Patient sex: F
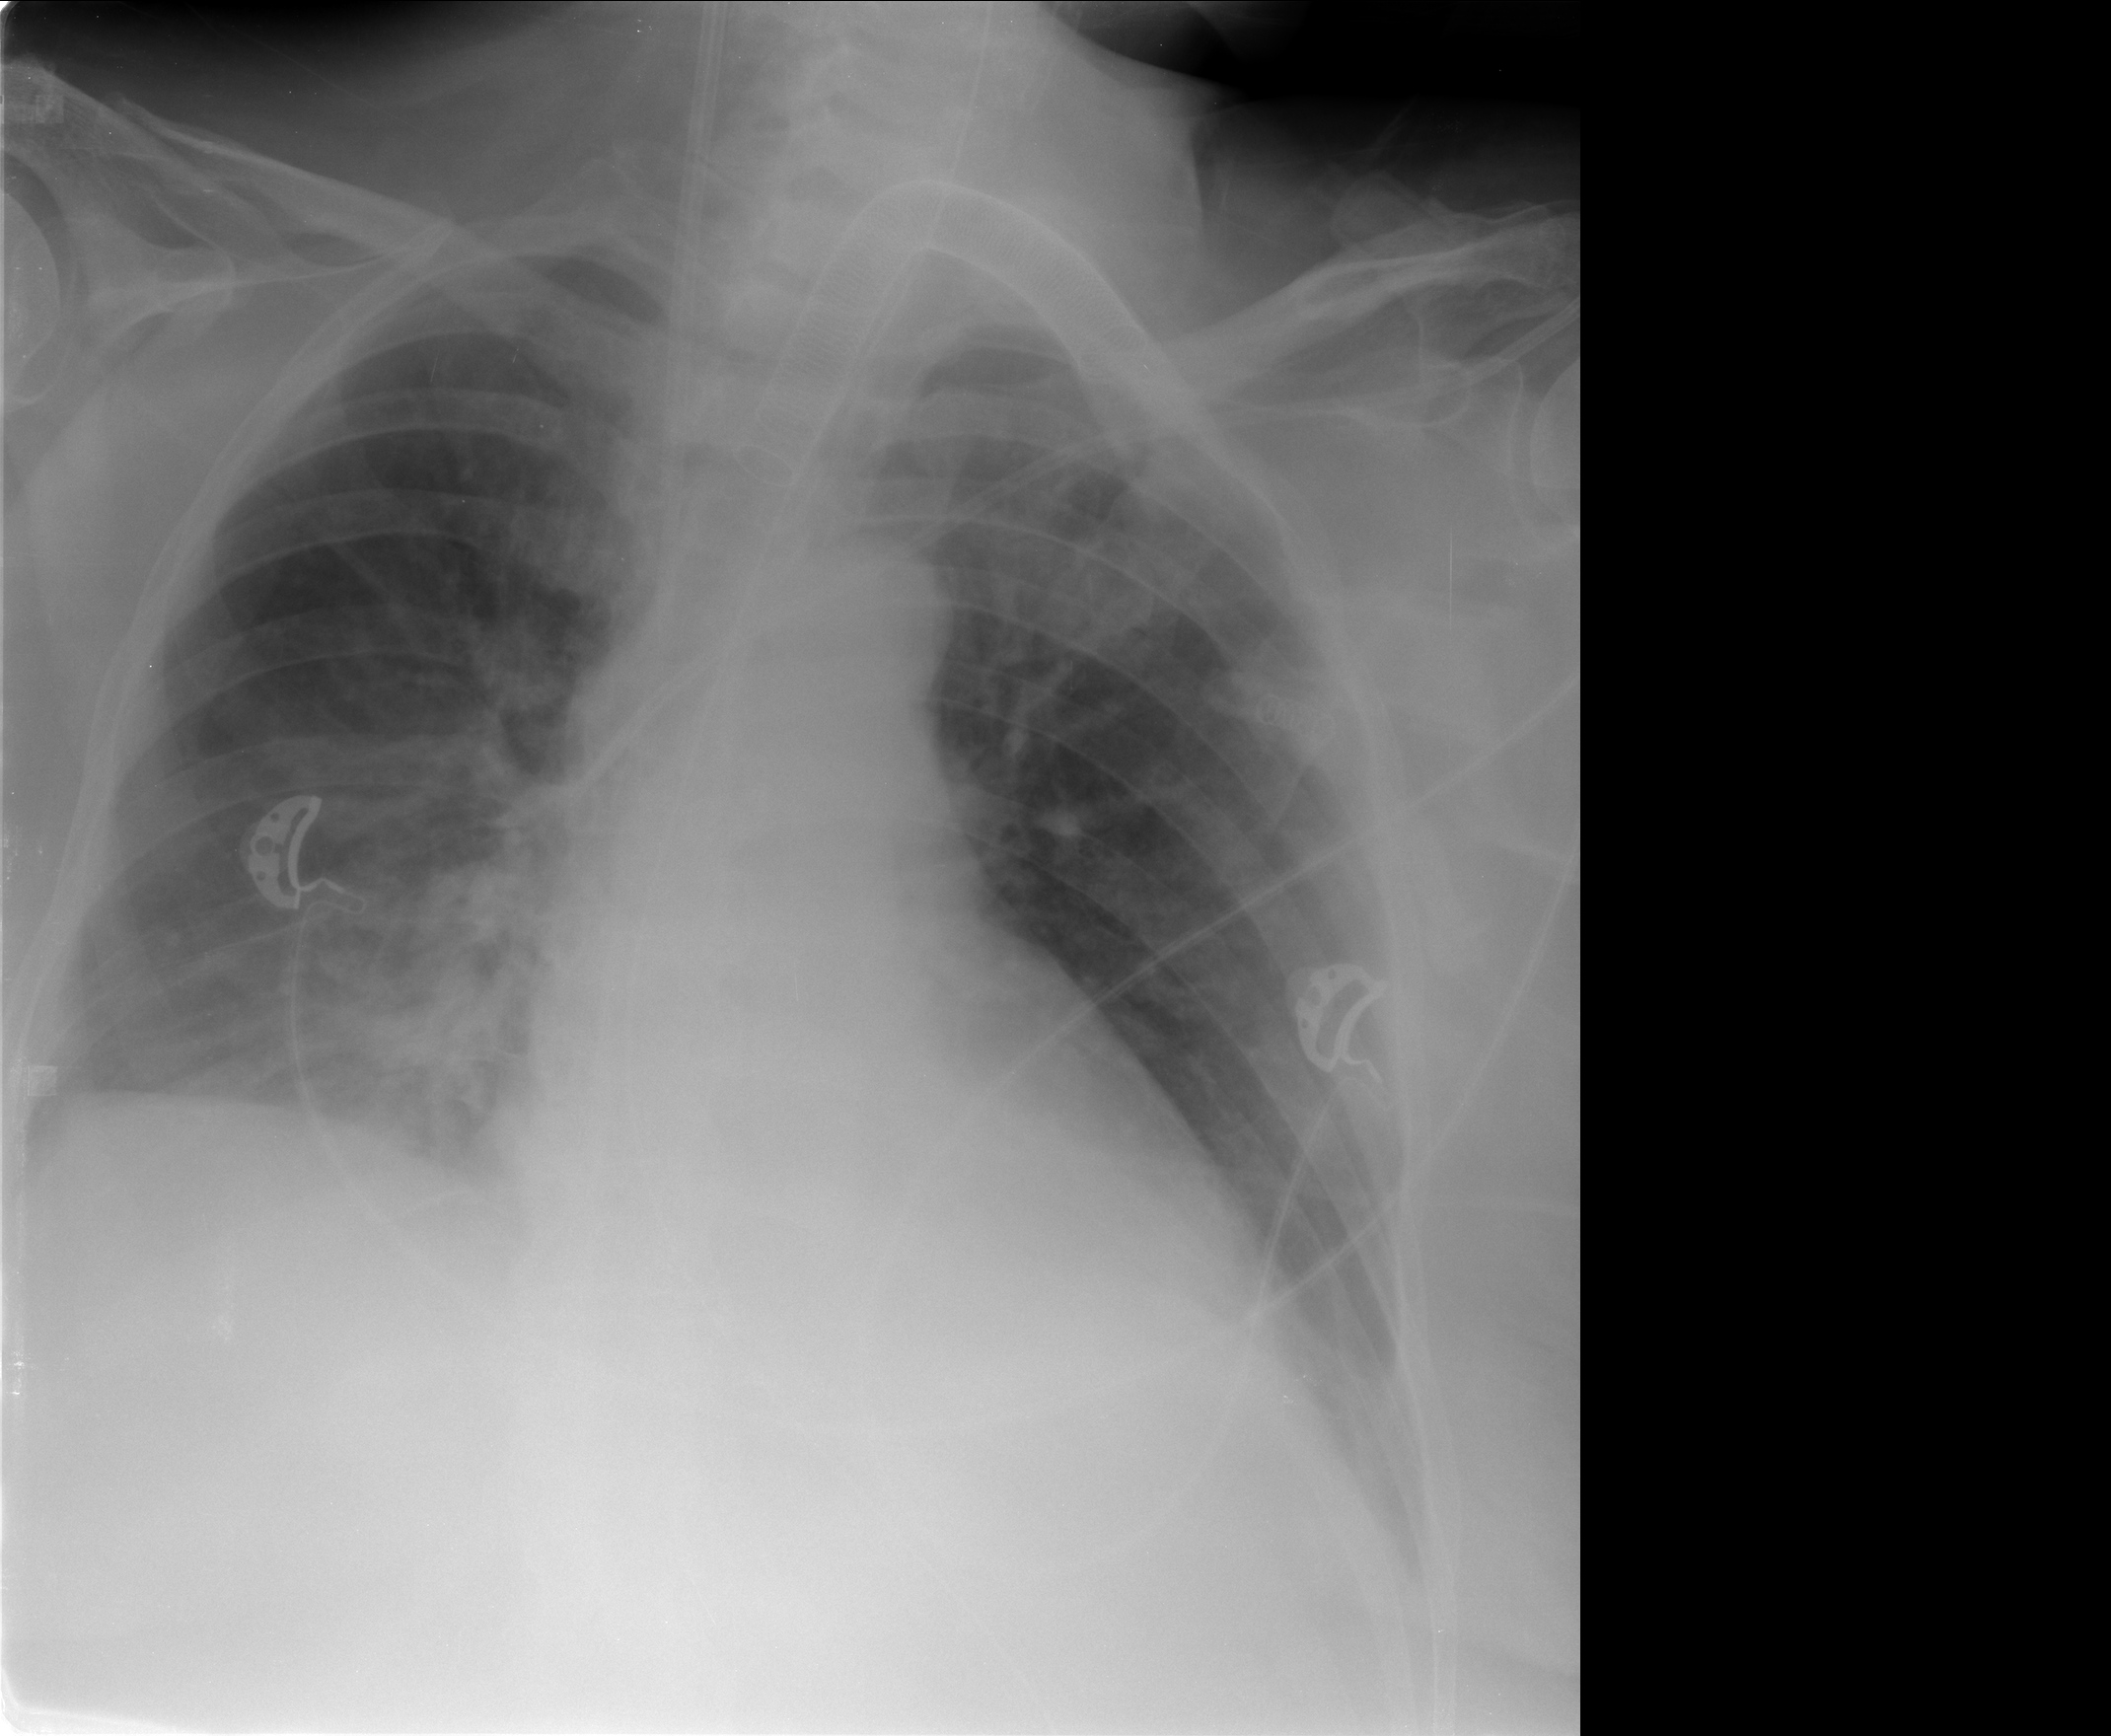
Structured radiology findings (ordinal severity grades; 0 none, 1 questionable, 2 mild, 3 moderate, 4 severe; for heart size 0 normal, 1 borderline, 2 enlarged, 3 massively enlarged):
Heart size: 2
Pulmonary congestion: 2
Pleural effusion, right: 2
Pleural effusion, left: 0
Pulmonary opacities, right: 2
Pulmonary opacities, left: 0
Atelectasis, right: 2
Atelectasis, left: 2